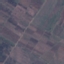
Land use / land cover: PermanentCrop